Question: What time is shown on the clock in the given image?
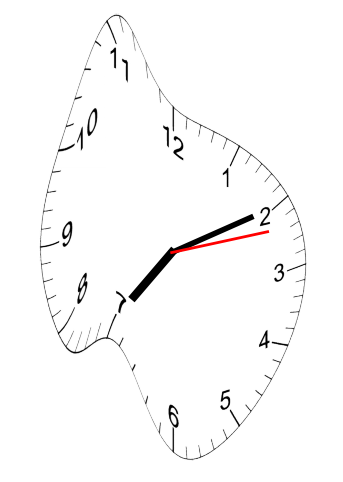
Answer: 07:10:12